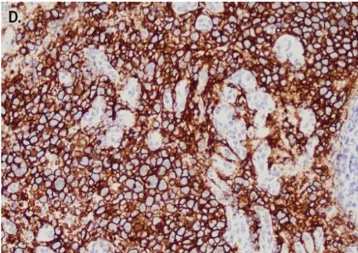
Immunohistochemistry of surgical pathology samples. CD20.
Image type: pathology (immunostaining)